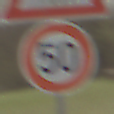
Verkehrszeichen: Geschwindigkeit50
Zusatzzeichen oben: ReiterRechts
Umgebung: Outdoor, Suburban
Tageszeit: MorningAfternoon
Wetter: Overcast
Licht: Natural
Jahreszeit: NotSpecified
Kontrast: LowContrast